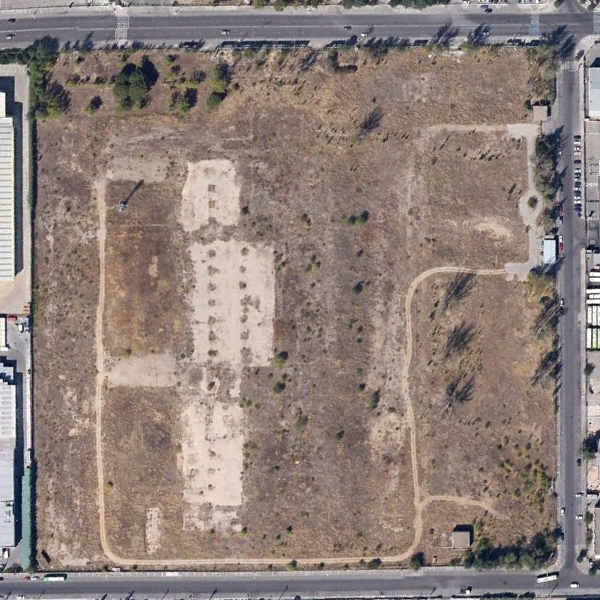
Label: BareLand